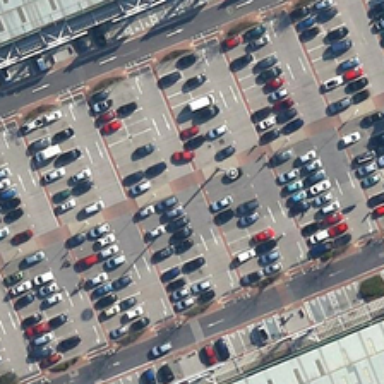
Many cars are in a parking lot between two large buildings .